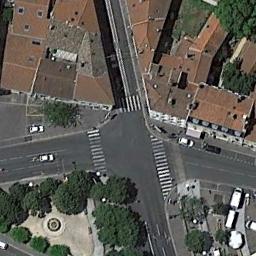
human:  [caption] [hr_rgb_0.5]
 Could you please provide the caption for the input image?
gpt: There are numerous trees near the intersection .

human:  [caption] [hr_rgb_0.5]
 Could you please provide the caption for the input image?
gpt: There are many houses with brown roofs and many trees around the intersection .

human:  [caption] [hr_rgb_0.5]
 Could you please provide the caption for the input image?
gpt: An intersection with sparse traffic located in a residential area .

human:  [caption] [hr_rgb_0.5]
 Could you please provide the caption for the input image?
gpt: There are houses and trees near the crossroads .

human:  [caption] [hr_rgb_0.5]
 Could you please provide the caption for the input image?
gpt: There are some brown buildings and green trees around the intersection .